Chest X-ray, PA view. Patient: 42 years old, sex M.
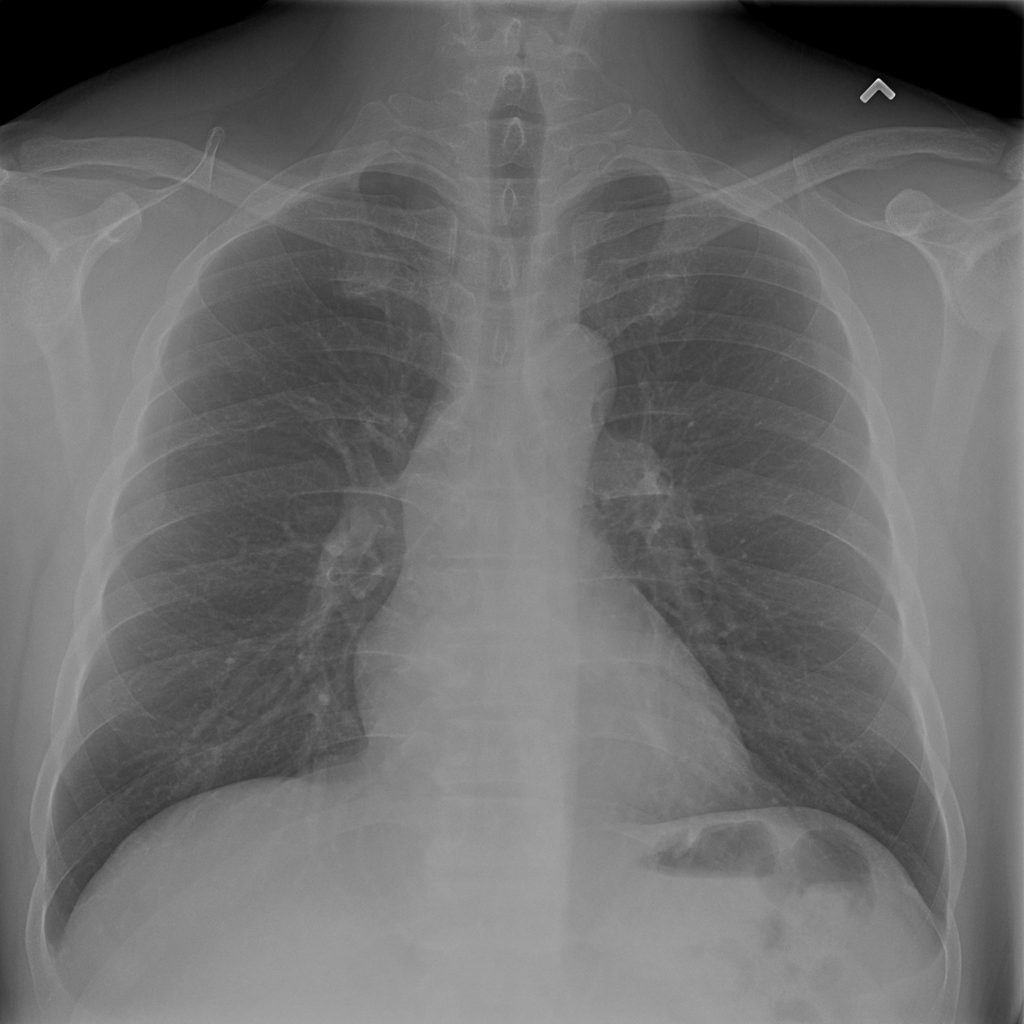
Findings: No Finding